Question: I have a ServerSocketChannel connection process in a SwingWorker. In the Swing application itself, two JLabels should update with (1) a String (connection status) and (2) an int (# of clients connected). Below is a screenshot of the application before "Detect Clients" JButton runs the connection process. However, I am not sure how to publish() and process() so as to update more than one Swing component on the EDT. Does anyone have guidance on how to achieve this?

Because 'List<V>' is the parameter of process(), I tried '<Object>' as '<V>'. However, this seems to run into issues of conversion from Strings/ints to Objects, and then vice versa.
The below demo code illustrates several points where updates should be published:
'''
protected Void doInBackground() {
try {
// Omitted: obtain selector
ServerSocketChannel ssc = ServerSocketChannel.open() // could fail, may need
// to publish status
ssc.socket().bind(serverAddress); // could fail, may need to publish status
ssc.configureBlocking(false); // could fail, may need to publish status
// Omitted: register ssc
while (true) {
int count = sel.select(1000); // may need to publish for # of clients
// Omitted: rest of processing
}
} catch (IOException e) {
//handle error
}
}
'''
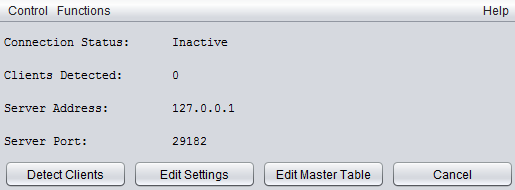
Answer: Ah, now i understand your problem. you are trying to publish 2 different bits of information. note that the List passed into the 'process()' method could contain the results of 'publish()' calls, so passing different types of values will get confused in your 'process()' method. instead, you should create a simple object to encapsulate of the state you wish to pass, and always publish instances of that class (which will also solve all of your casting issues). e.g.:
'''
public class ChannelStatus {
public final boolean active;
public final int numClients;
}
'''
Then, you would always publish a ChannelStatus instance with the current number of clients and "active" status.